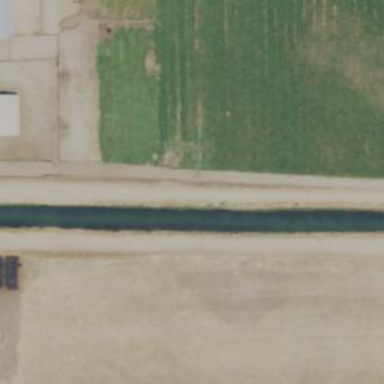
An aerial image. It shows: Canal.